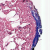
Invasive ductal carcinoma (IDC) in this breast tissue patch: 0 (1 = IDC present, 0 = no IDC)